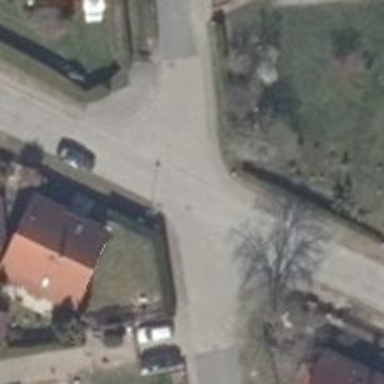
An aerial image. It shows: Residential road with sidewalks on both sides.